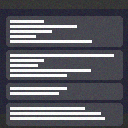
Screen state: on